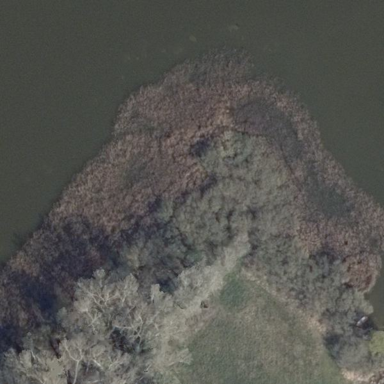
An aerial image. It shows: Reedbed in wetland area.